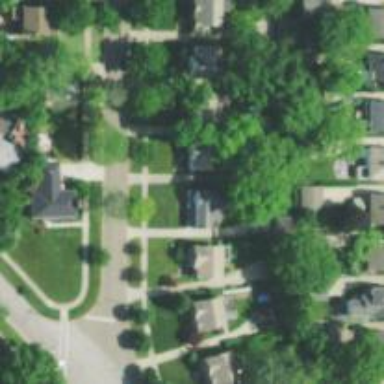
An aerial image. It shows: Driveway.